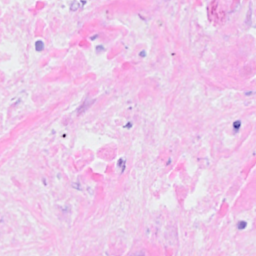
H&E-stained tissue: Breast